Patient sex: M
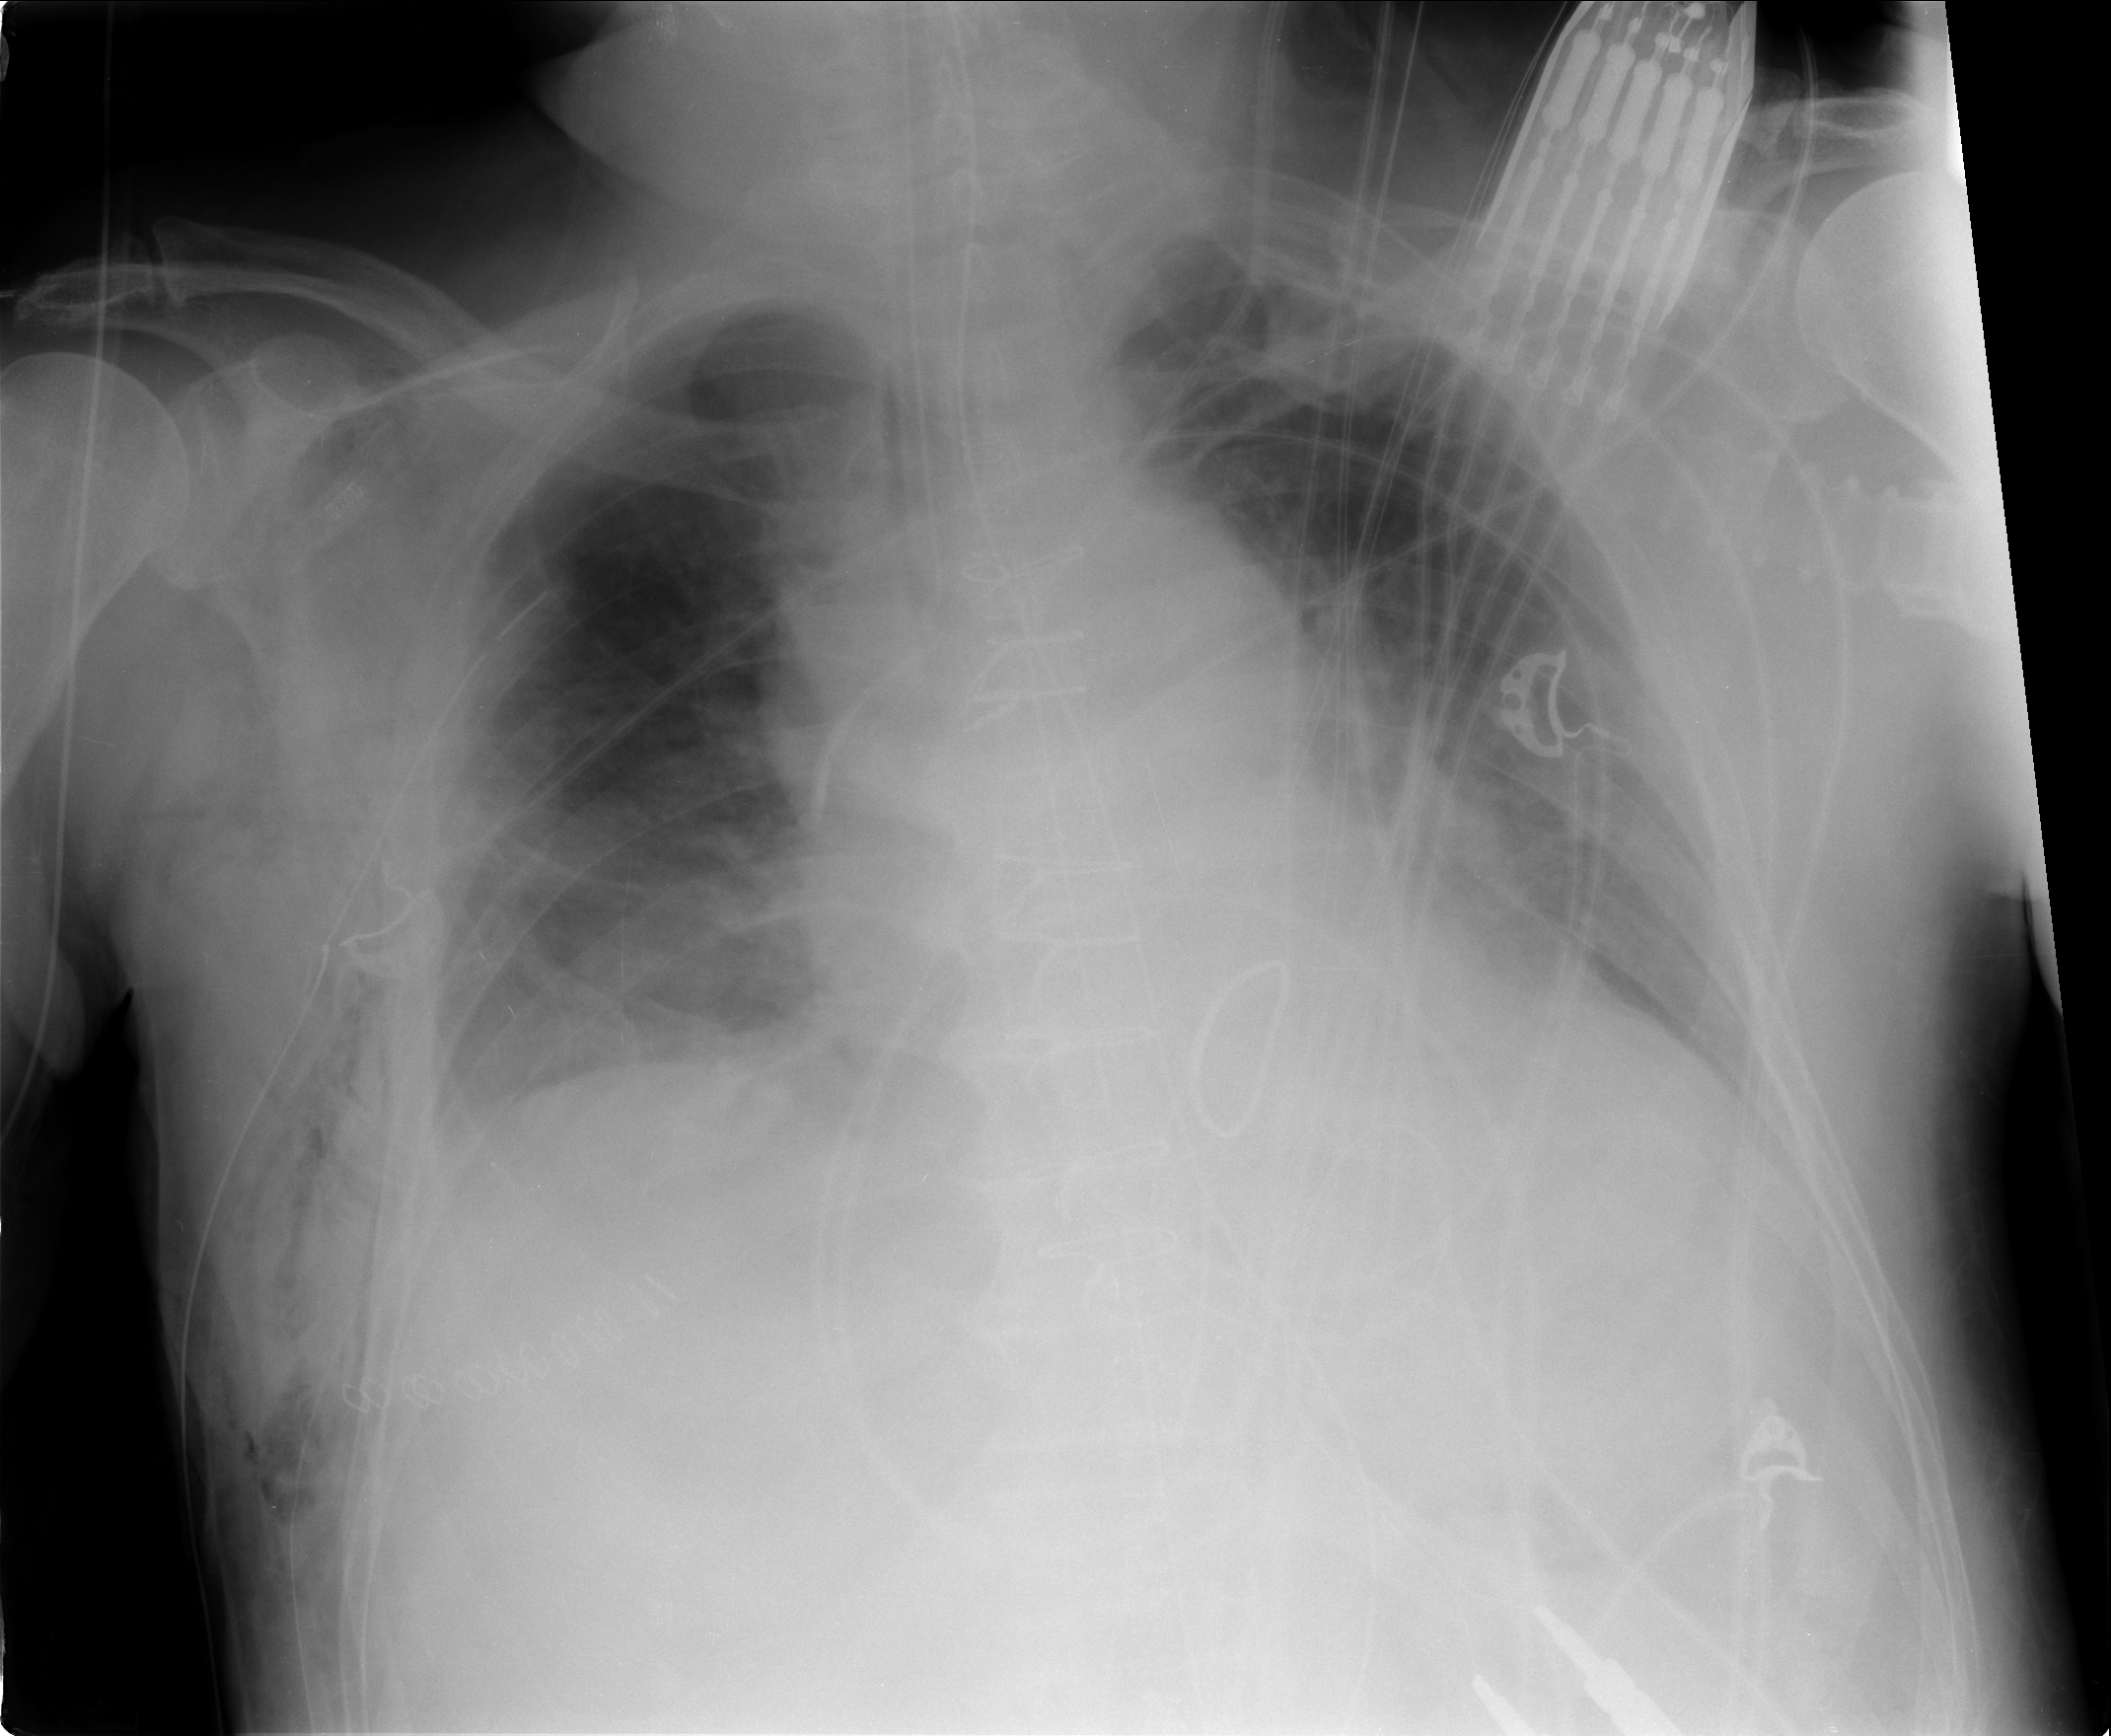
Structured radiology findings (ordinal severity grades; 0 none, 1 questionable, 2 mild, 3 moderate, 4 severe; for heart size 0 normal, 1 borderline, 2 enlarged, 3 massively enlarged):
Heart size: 2
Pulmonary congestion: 2
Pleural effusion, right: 1
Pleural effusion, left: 1
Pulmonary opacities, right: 1
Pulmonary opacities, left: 1
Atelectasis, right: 2
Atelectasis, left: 2